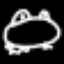
Label: frog